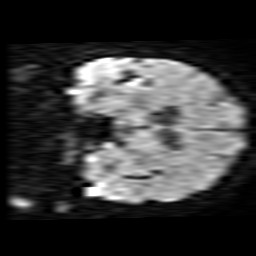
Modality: TRACE
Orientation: coronal
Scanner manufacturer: ge
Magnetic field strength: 1.5 T
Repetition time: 7.15 s
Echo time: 0.0997 s